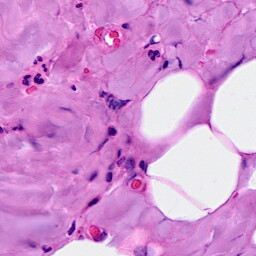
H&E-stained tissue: Breast